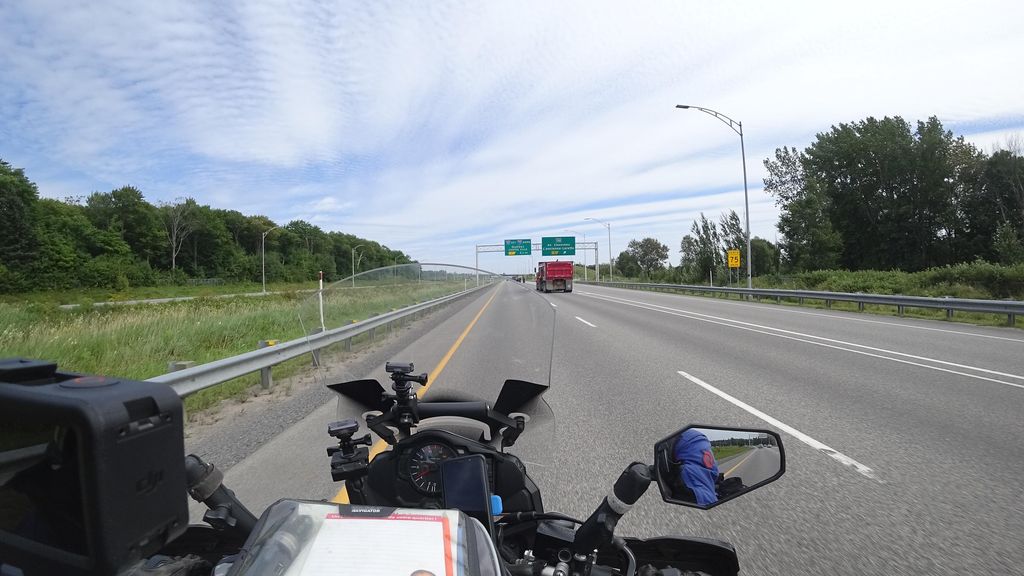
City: quebec_city